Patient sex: F
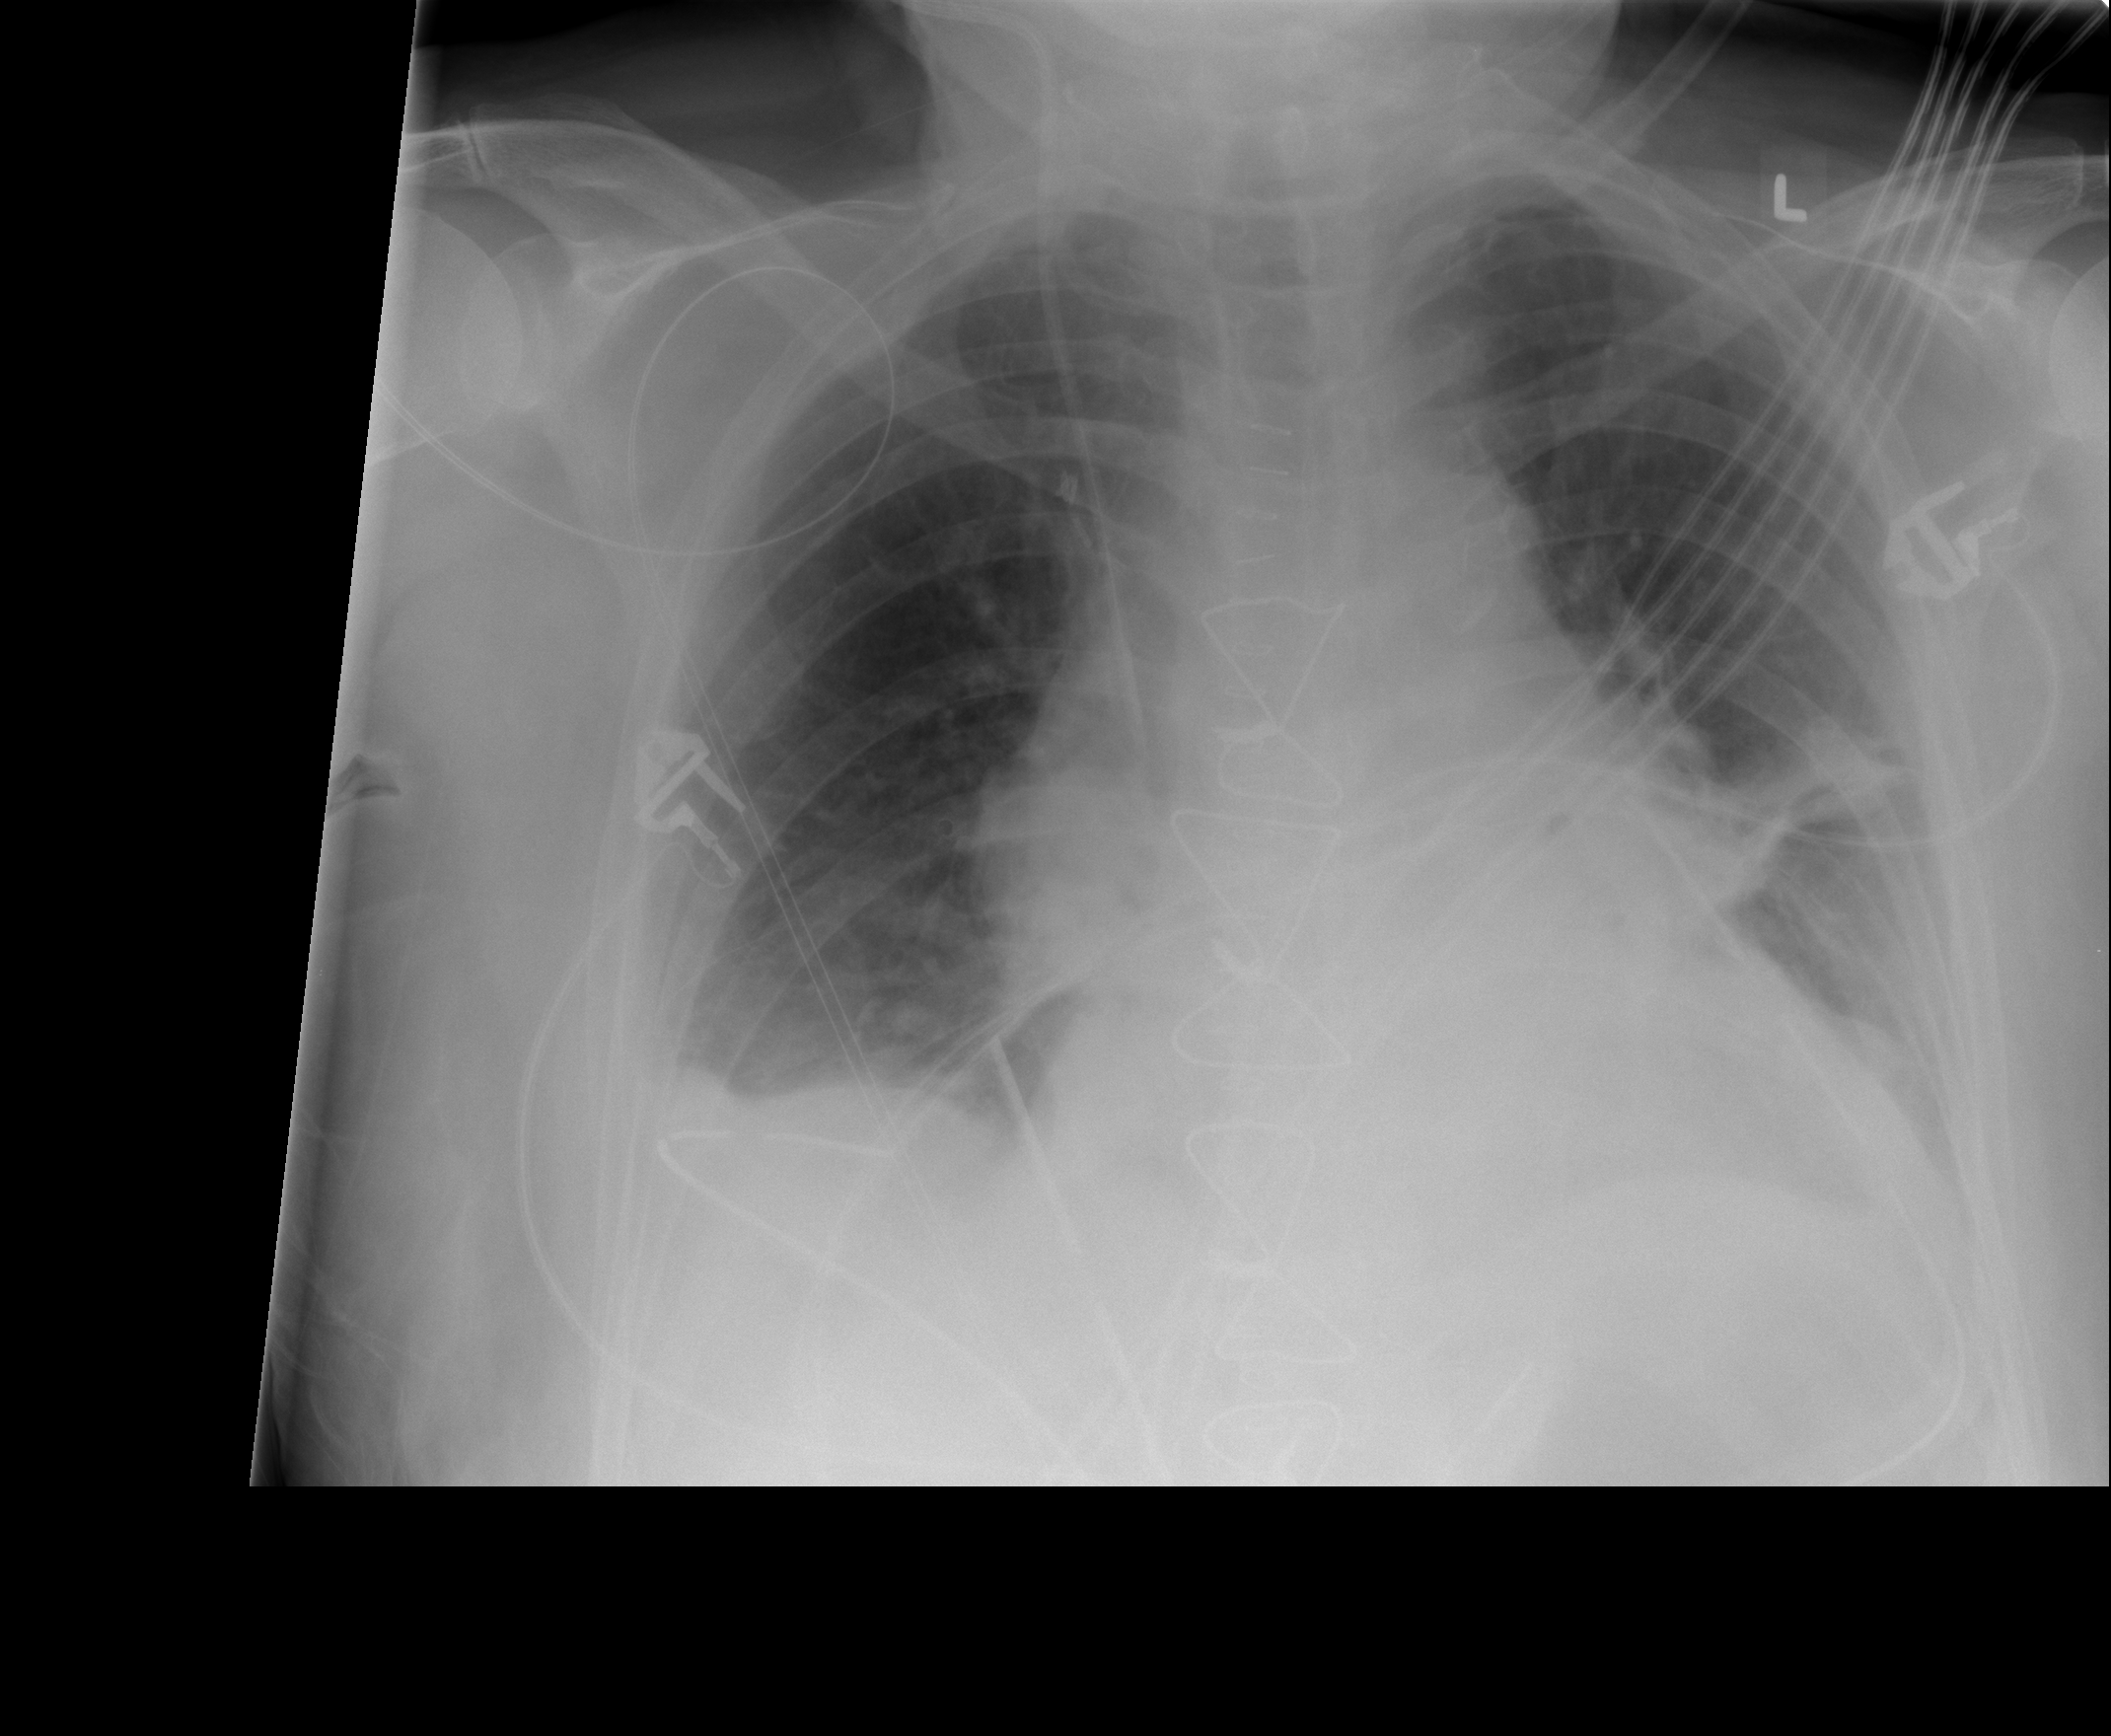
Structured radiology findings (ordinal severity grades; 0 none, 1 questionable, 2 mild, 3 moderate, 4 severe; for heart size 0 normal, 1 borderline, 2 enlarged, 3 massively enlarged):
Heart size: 1
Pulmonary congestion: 3
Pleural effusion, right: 2
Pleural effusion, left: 2
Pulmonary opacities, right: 0
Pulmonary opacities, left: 0
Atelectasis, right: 2
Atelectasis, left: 2